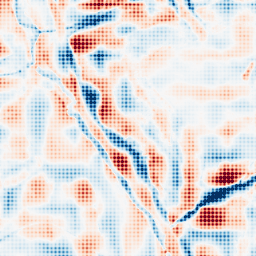
Category: wavelet
Decomposition family: wavelet_reverse_biorthogonal
Decomposition parameters: wavelet: rbio5.5
level: 5
Upsampling method: sinc_blackman
Upsampling parameters: scale: 8
kernel_size: 8
Upsampling scale: 8